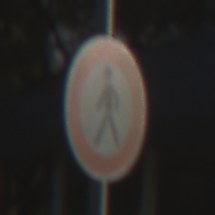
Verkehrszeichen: VerbotFussgaenger
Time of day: SunriseSunset
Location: Outdoor (Suburban)
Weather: PartlyCloudy
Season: NotSpecified
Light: Natural